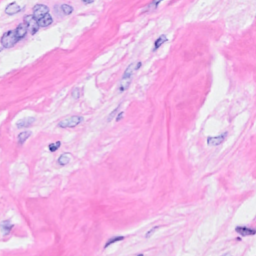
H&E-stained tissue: Breast